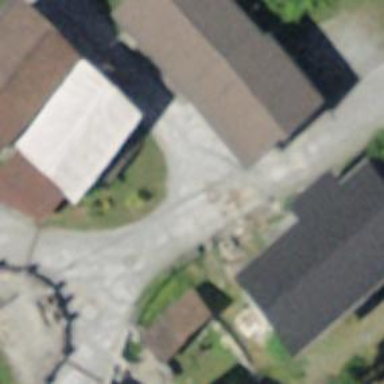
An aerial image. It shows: Alleyway designated as service road.